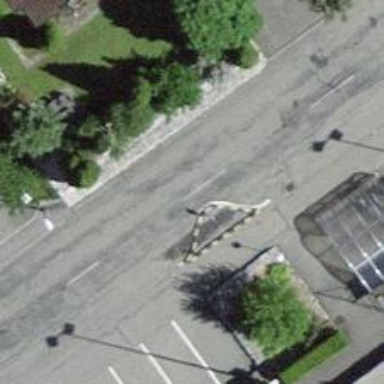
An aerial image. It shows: Chicane for traffic calming.